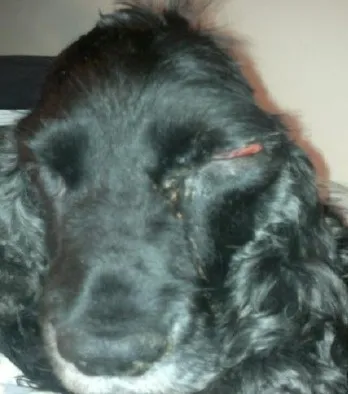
Lateral transposition of the left bulb and impossibility of retropulsion of the left eye to the orbit. Dried secretion on the left nostril.
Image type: medical_photograph (other_medical_photograph)